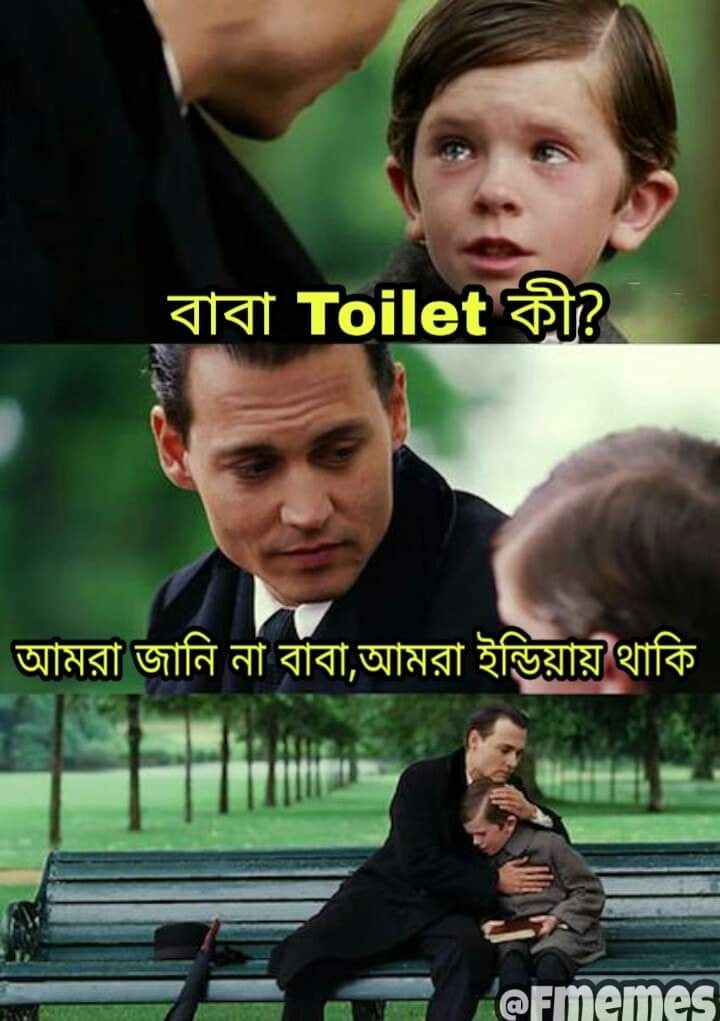
Caption: বাবা Toilet কি ?   আমরা জানি না বাবা, আমরা ইন্ডিয়ায় থাকি
Label: hate